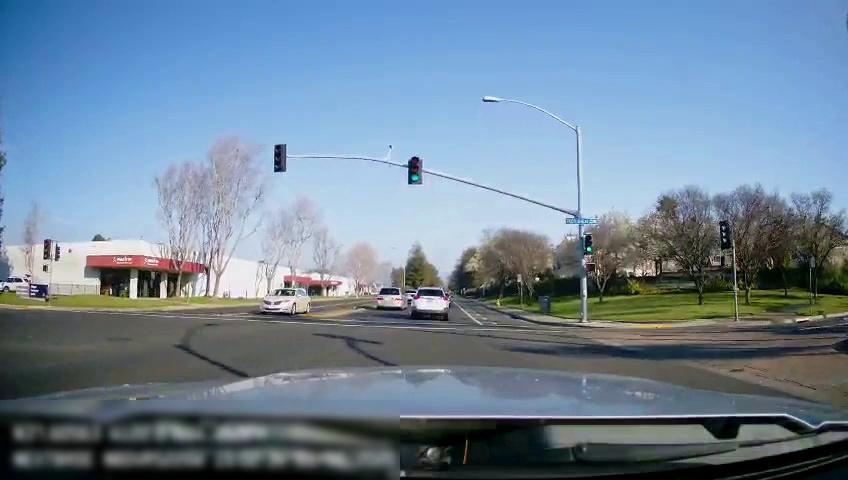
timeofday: Day
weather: Sunny
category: Drivable Space
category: Vehicles | Car
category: Vehicles | Car
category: Vehicles | SUV
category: Vehicles | Van
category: Vehicles | SUV
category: Lanes | Opposite Lane
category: Lanes | Current Lane
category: Traffic | Lights
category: Traffic | Lights
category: Traffic | Lights
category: Traffic | Lights
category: Traffic | Lights
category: Traffic | Lights
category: Traffic | Lights
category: Traffic | Signs